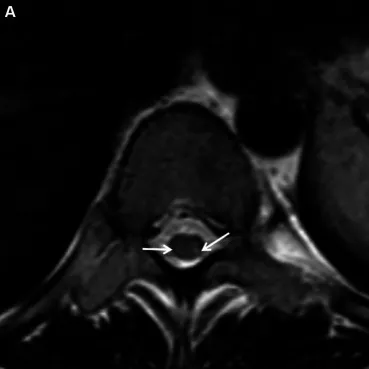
(A) On the T2-weighted imaging (T2WI) sequence of the transverse section, small spot-like signals were detected in the posterior and lateral funiculus of the spinal cord at the T10 level, with slightly more significant presence on the left side.
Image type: radiology (mri)